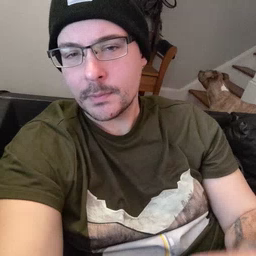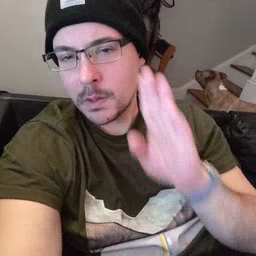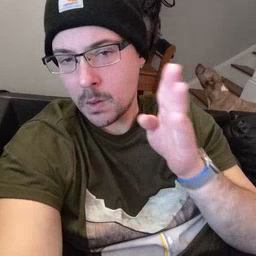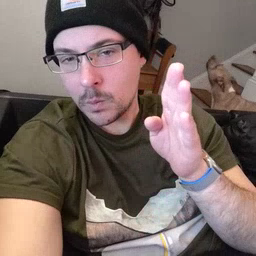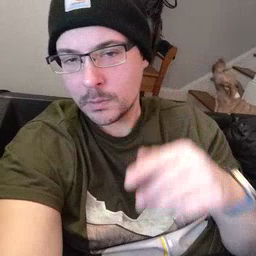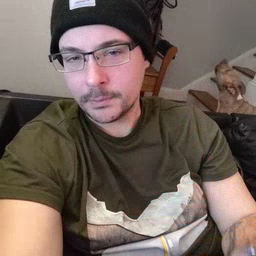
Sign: hello